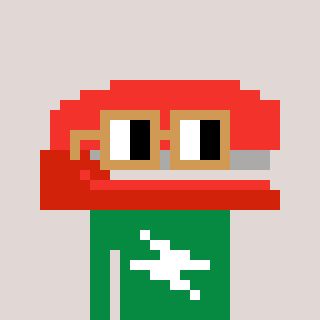
a pixel art character with square brown glasses, a stapler-shaped head and a green-colored body on a warm background